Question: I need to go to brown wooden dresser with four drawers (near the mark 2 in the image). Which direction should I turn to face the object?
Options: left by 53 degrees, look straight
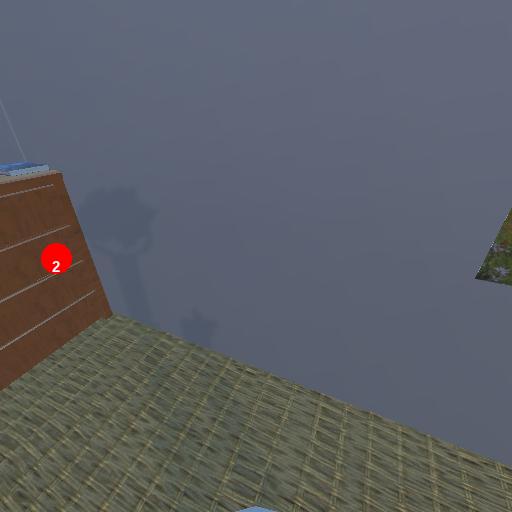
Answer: left by 53 degrees